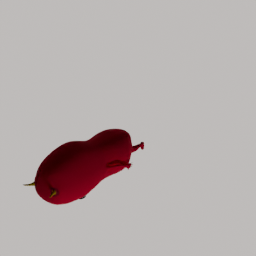
Label: animals